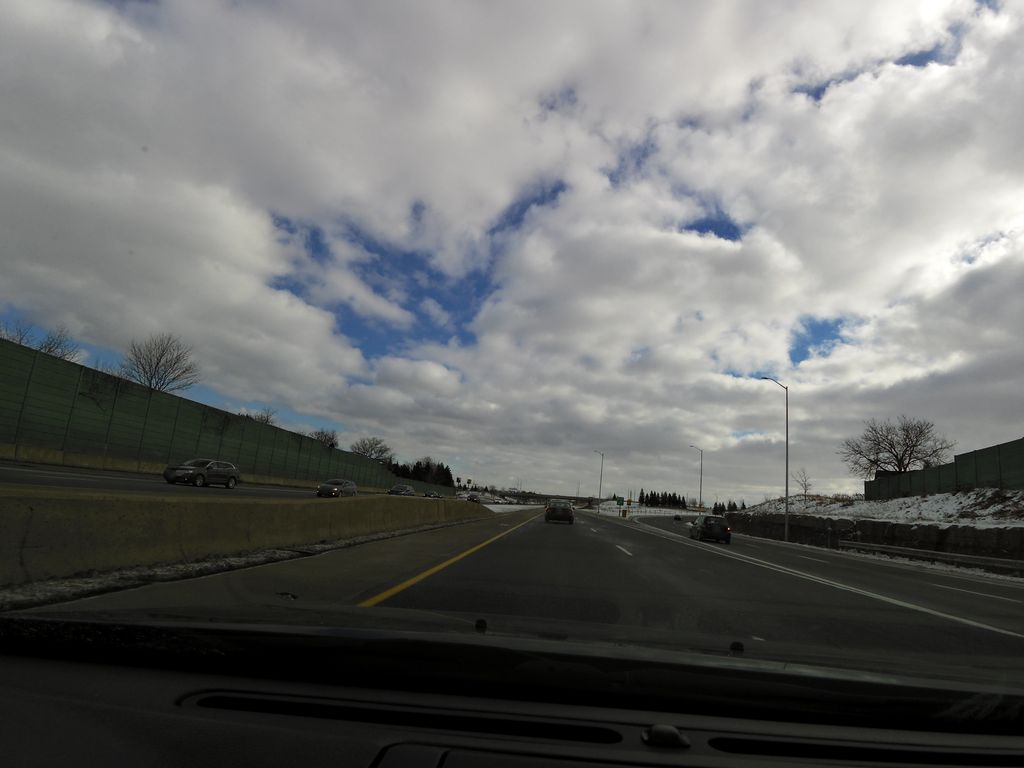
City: hamilton